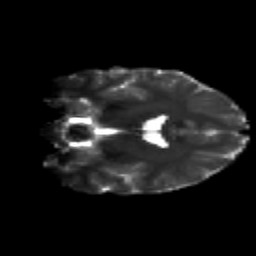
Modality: T2w
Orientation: coronal
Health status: healthy
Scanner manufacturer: siemens
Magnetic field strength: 3 T
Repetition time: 12 s
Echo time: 0.092 s